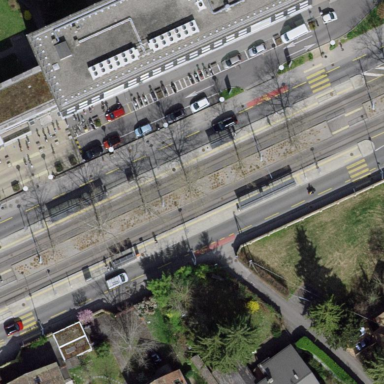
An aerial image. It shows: Concrete platform with shelter for public transport at railway platform.